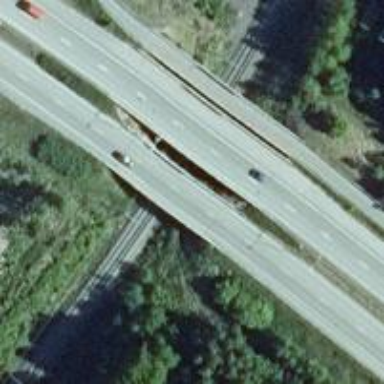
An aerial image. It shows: Bridge with asphalt surface carrying trunk highway.